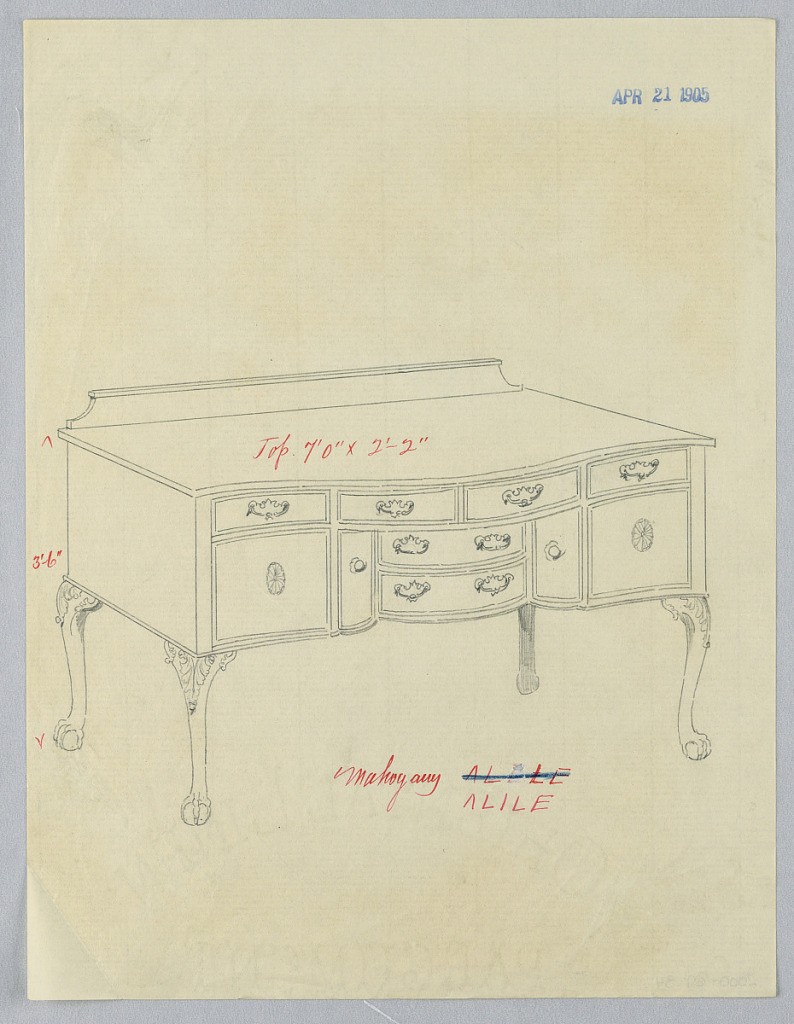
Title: Design for Sideboard with Ten Drawers and Ball and Claw Feet
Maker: A.N. Davenport Co.
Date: April 21, 1905
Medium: Graphite on thin cream paper
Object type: Drawing
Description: Oblong sideboard with four cabriole legs with ball and claw feet decorated with carved acanthus leaves at top of each; tri-partite front is serpentine with four conforming drawers at center atop recessed central section which has two drawers with a door on either side; flanking central section on either side, two doors decorated with patera medallions; low backsplash.